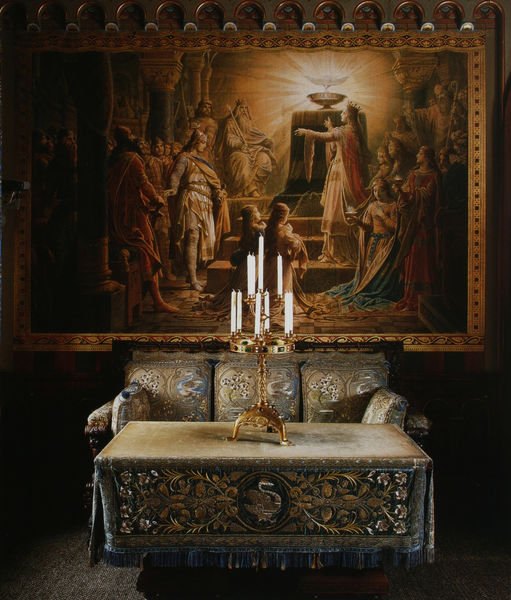
Titel: "Gralswunder" an der Ostwand des Wohnzimmers auf Schloss Neuschwanstein
Künstler: Wilhelm Hauschild
Standort: Schwangau
Institution: Schloss Neuschwanstein
Schlagwörter: blau, dunkel, gemälde, himmel, schatten, wolken, frauen, gelb, grün, menschen, sand, sitzen, braun, geste, grau, hell, holz, licht, männer, orange, raum, schwarz, szene, tisch, weiss, gürtel, rot, beige, muster, teppich, falten, rahmen, silber, sockel, stehen, taube, bild, bildnis, möbel, tischdecke, erde, gold, interieur, krone, sofa, bogen, beleuchtung, inszenierung, rand, treppe, kissen, polster, lciht, kerzen, leuchter, stufen, couch, zeigen, foto, fotografie, photographie, belichtung, gefäss, strahlen, ritter, brokat, altar, kapitelle, photo, kerzenhalter, kerzenleuchter, rau, nimbus, farbfoto, toff, königin, bild im bild, erleuchtung, heilig, aufnahme, kandelaber, gral, gelöscht, stufent, blendarkaden, weisen, hl geist, malrei, bodeng, brlkat, brokats, gewänders, reooen, sodfa